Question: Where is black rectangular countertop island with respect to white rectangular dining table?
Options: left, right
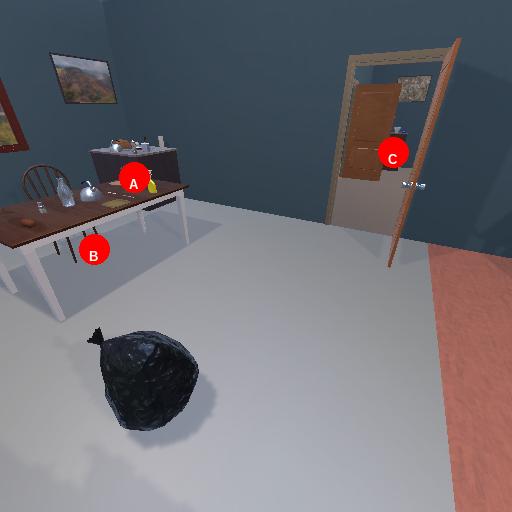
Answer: left